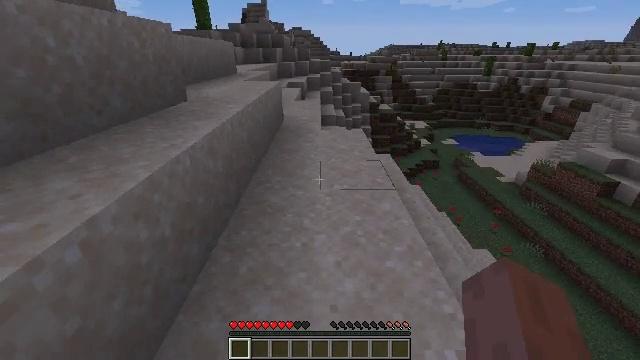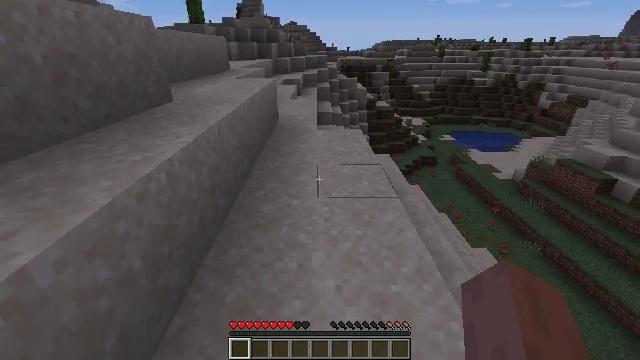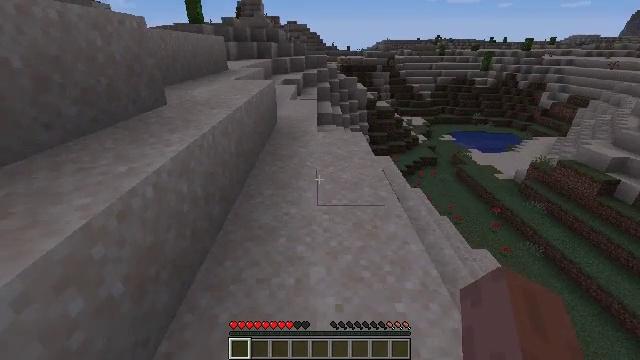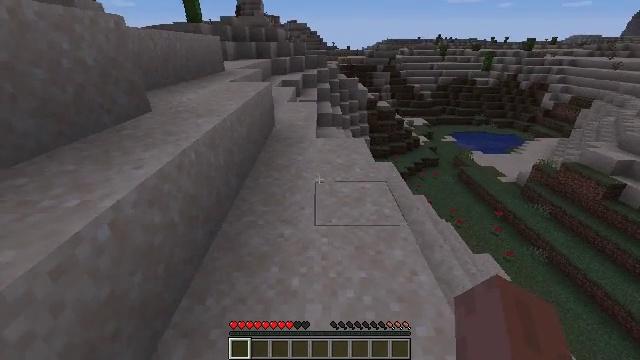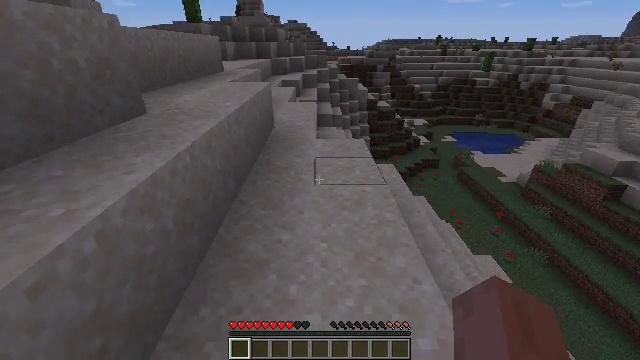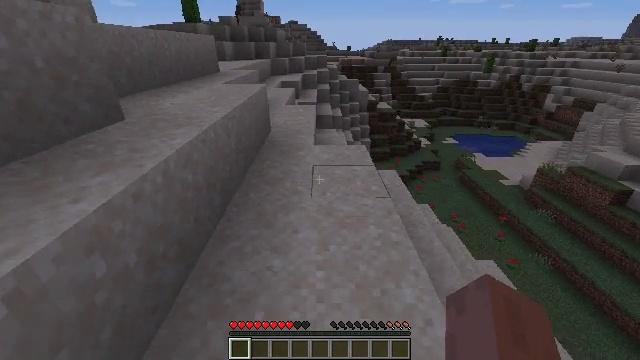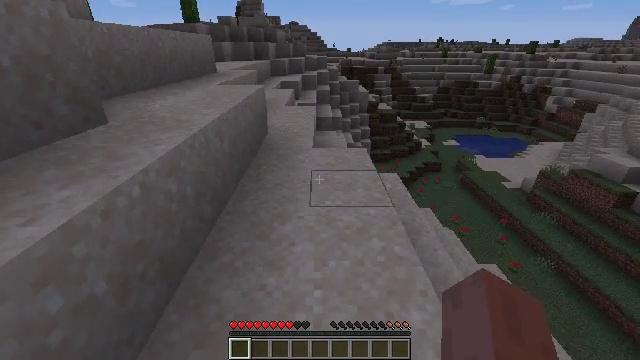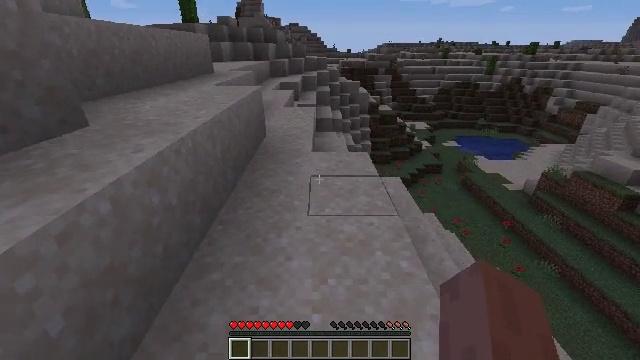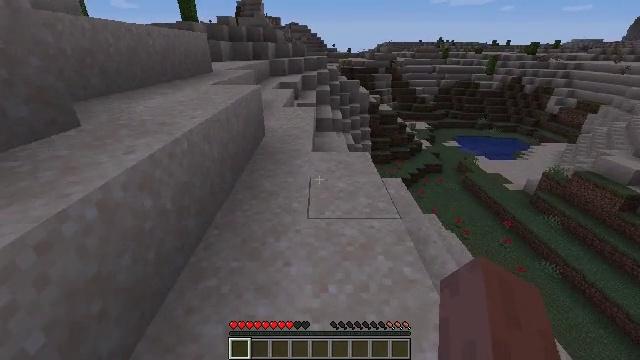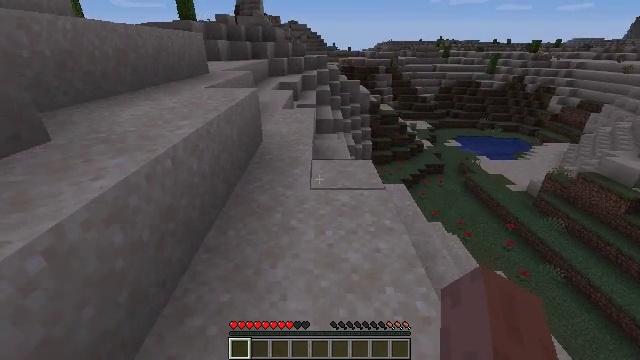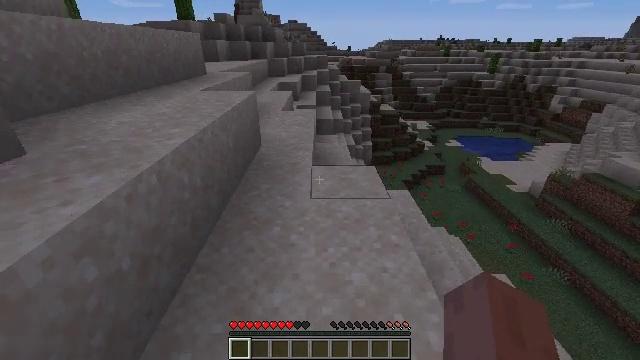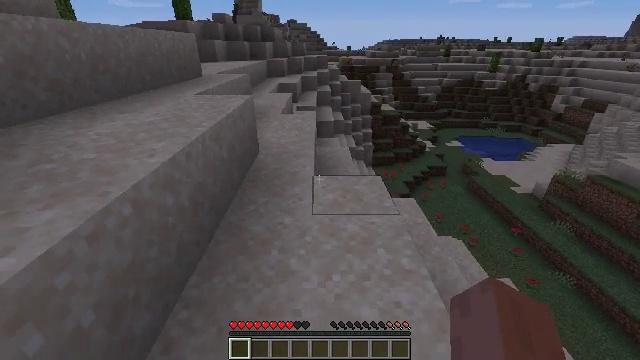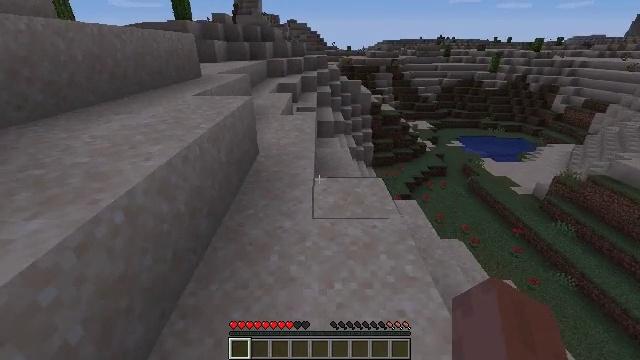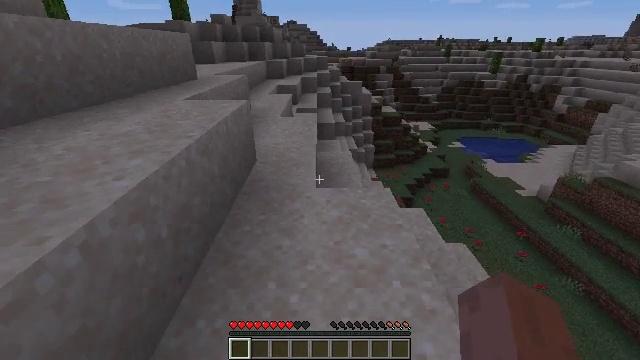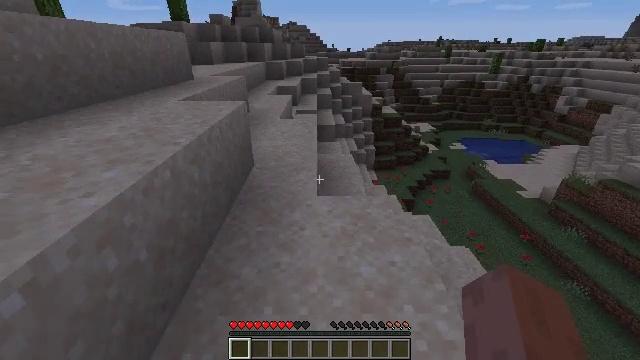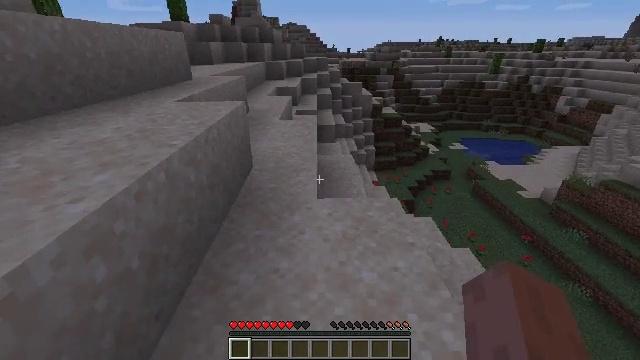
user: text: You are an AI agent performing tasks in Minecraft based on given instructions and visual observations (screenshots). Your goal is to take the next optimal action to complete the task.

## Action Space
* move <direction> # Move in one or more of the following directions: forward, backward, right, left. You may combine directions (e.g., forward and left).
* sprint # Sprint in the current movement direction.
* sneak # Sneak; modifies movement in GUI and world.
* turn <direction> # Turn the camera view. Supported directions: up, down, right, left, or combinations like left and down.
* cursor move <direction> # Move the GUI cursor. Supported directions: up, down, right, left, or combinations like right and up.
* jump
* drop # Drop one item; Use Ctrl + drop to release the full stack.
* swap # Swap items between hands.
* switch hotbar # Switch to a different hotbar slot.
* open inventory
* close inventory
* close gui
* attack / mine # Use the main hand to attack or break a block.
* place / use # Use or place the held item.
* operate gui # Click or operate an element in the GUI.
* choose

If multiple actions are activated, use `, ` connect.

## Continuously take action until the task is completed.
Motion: motion action
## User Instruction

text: Collect the cactus block.
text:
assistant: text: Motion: move forward
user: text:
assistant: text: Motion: move forward
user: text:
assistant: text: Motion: move forward
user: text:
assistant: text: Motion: move forward
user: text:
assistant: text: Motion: move forward
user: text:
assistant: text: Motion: move forward
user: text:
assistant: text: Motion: move forward
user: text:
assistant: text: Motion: move forward
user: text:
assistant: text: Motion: move forward
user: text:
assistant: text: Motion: move forward
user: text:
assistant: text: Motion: move forward
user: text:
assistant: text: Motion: move forward
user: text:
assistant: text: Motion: move forward
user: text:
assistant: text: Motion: move forward
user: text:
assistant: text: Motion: move forward
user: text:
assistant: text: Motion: move forward
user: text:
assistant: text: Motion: move forward, turn right
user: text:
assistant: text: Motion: move forward, turn right
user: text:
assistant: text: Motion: move forward
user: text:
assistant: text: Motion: move forward
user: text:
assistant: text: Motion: move forward
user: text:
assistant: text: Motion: move forward and move left
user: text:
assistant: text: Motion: move forward and move left, turn right
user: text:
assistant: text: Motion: move forward and move left
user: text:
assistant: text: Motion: move forward and move left
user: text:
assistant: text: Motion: move forward and move left, jump
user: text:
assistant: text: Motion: move forward and move left, jump
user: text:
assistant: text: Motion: move forward and move left, jump
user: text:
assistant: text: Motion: move forward and move left, jump
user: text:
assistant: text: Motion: move forward and move left, jump